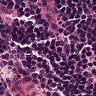
Metastatic tissue present: no